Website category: movie
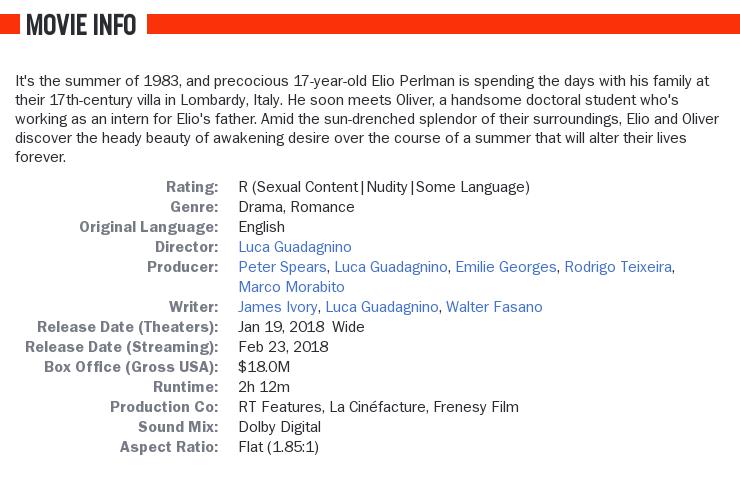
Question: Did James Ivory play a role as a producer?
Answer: no

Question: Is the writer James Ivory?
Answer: yes

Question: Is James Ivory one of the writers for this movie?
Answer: yes

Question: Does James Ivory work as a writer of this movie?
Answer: yes

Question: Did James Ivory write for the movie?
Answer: yes

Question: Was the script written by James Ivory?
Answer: yes

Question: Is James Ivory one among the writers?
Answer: yes

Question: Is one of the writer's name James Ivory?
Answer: yes

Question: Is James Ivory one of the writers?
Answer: yes

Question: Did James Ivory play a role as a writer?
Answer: yes

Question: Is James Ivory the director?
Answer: no

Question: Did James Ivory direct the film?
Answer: no

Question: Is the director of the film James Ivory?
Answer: no

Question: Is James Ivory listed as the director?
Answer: no

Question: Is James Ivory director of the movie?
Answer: no

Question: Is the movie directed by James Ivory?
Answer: no

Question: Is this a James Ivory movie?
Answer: no

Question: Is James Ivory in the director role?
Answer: no

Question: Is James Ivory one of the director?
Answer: no

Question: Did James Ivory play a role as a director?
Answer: no

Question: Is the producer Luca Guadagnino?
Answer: no

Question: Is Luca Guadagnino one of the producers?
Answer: no

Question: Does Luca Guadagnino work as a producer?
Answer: no

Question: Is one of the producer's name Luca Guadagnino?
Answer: no

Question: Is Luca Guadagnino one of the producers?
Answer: no

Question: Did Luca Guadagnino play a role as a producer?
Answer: no

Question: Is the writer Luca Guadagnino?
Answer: yes

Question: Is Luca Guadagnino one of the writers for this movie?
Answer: yes

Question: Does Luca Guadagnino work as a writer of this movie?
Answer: yes

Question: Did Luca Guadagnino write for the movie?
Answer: yes

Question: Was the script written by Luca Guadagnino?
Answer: yes

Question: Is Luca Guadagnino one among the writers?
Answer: yes

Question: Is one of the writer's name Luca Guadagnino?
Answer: yes

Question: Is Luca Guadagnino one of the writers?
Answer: yes

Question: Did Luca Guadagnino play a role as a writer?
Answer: yes

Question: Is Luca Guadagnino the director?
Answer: no

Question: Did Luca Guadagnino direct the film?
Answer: no

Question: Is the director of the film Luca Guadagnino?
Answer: no

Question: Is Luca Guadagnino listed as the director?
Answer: no

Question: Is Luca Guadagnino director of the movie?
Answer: no

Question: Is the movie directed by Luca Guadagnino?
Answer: no

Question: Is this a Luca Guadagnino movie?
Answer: no

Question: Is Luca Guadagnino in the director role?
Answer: no

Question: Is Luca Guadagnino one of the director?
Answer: no

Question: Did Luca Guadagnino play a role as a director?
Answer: no

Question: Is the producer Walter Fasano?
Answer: no

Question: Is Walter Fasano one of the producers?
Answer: no

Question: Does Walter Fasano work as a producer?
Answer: no

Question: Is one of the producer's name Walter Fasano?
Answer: no

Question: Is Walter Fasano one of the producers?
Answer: no

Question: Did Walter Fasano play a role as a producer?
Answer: no

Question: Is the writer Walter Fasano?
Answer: yes

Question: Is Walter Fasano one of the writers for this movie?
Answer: yes

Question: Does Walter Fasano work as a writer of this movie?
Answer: yes

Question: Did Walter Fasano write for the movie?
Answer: yes

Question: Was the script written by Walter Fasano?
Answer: yes

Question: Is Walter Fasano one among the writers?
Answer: yes

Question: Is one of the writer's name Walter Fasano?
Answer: yes

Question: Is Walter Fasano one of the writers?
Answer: yes

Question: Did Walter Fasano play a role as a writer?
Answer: yes

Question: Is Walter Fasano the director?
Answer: no

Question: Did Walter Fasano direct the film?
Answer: no

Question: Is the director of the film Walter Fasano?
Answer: no

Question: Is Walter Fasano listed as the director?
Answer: no